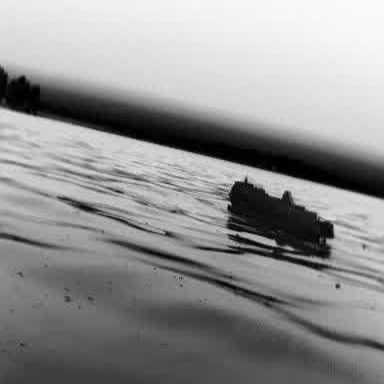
There is a container_ship in the infrared image.